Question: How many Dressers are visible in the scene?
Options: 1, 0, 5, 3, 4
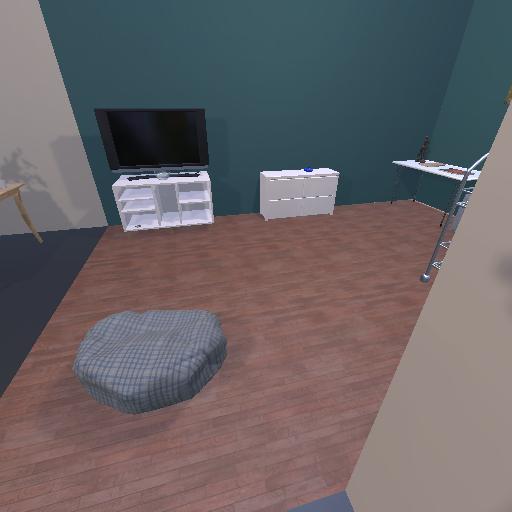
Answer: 1